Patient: sex M, age 29
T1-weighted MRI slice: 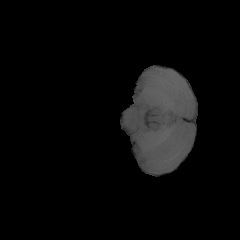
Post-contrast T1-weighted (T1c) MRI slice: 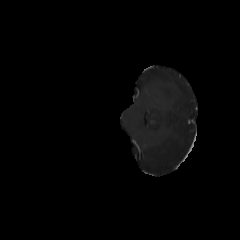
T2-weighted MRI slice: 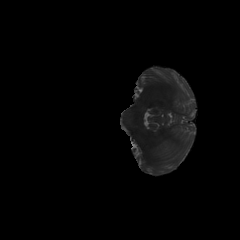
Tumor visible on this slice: no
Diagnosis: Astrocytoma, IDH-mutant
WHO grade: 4